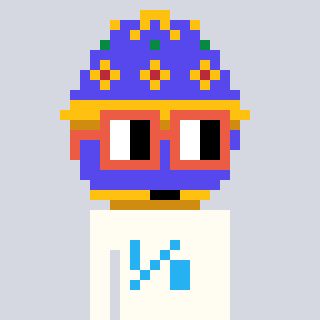
a pixel art character with square orange glasses, a faberge-shaped head and a grayscale-colored body on a cool background